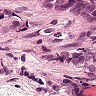
Metastatic tissue present: yes